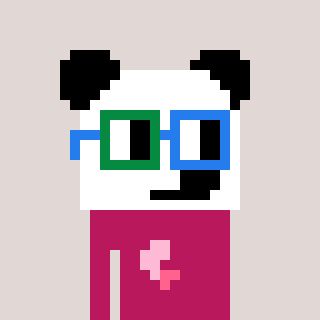
a pixel art character with square green and blue glasses, a panda-shaped head and a darkpink-colored body on a warm background